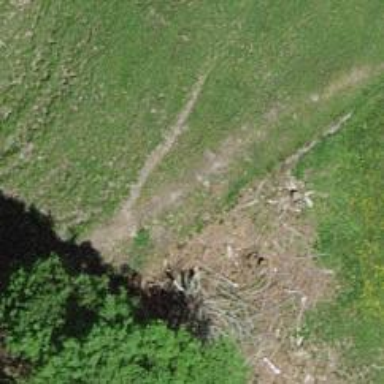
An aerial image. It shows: Grassy path with grade 3 tracktype.